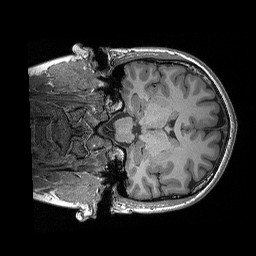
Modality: T1w
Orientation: coronal
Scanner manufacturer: siemens
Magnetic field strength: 3 T
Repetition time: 2.3 s
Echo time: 0.00298 s